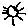
Label: sun